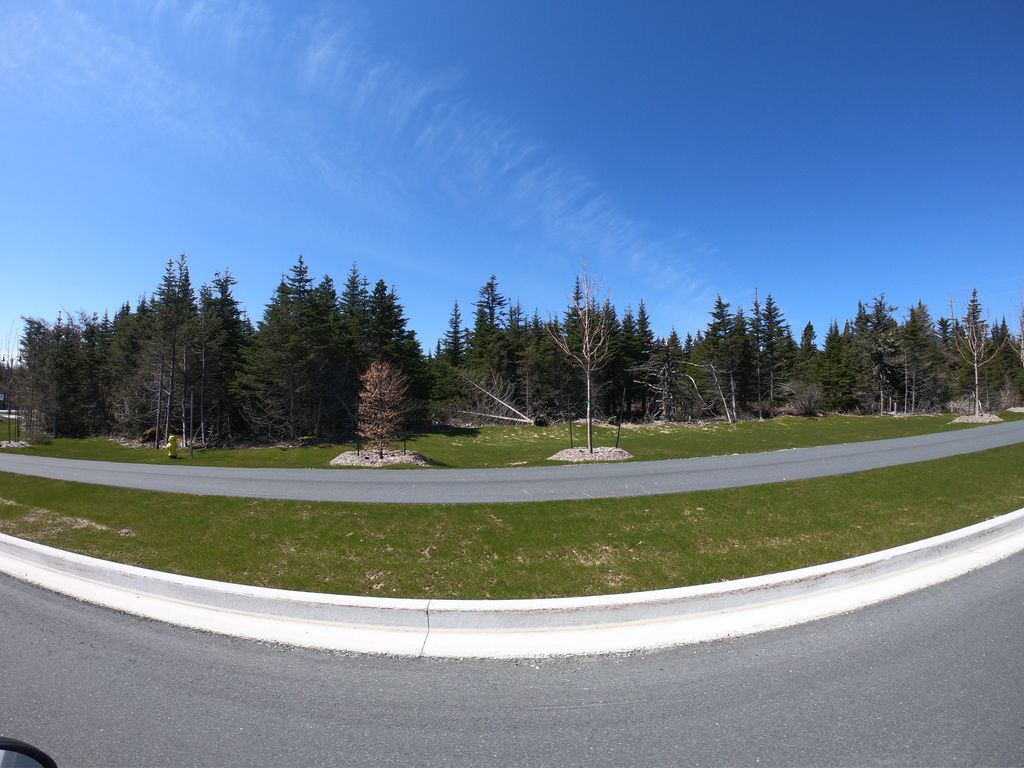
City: st_johns